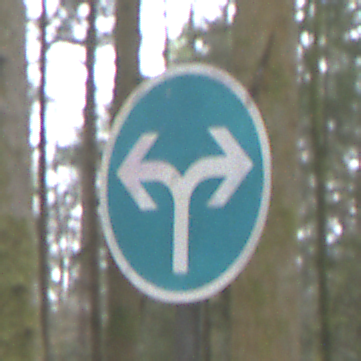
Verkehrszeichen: VorgeschriebeneFahrtrichtungRechtsOderLinks
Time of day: Midday
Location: Outdoor (Nature)
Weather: Overcast
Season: NotSpecified
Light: Natural